Field crop: maize
Growth stage: 2
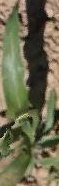
Species: maize